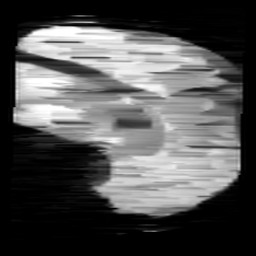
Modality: minIP
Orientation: sagittal
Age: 9
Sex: male
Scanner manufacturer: siemens
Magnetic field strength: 3 T
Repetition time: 0.027 s
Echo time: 0.02 s